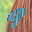
Label: 9